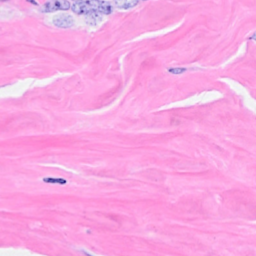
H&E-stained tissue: Breast